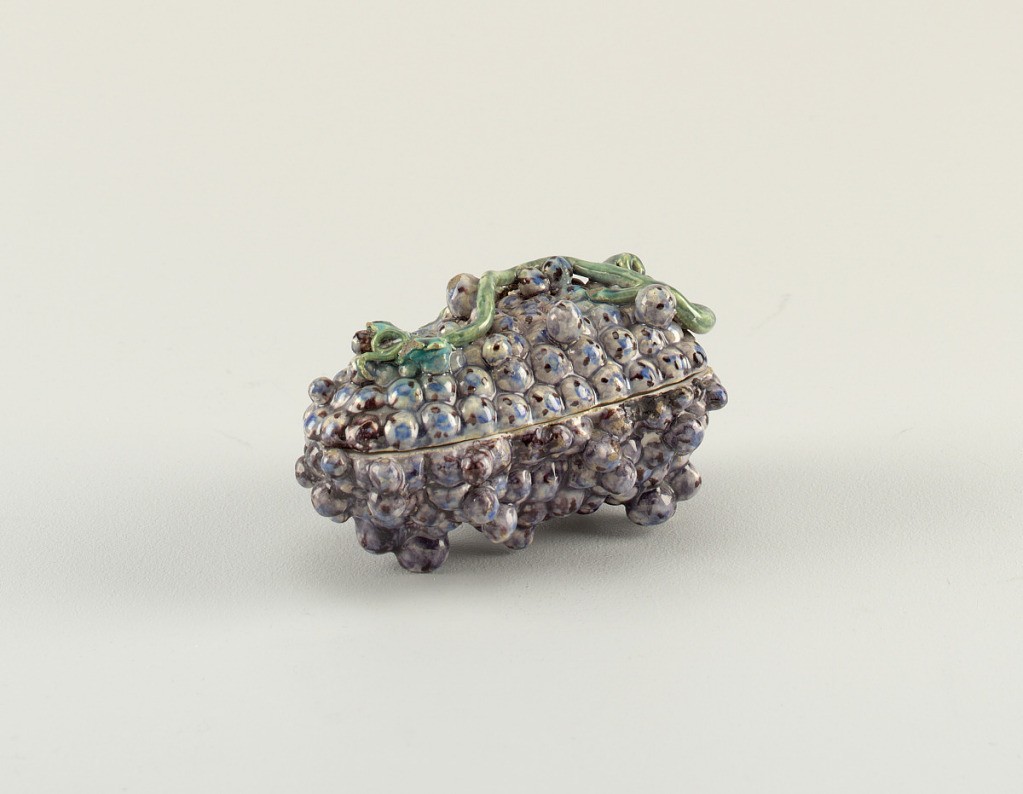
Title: Grape Bunch-Shaped Covered Bowl
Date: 18th century
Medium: faience
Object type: dish
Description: A) Dish in the shape of a bunch of grapes, with vine and leaves on cover. B) White inside, mottled bluish purple on outside; leaves green.